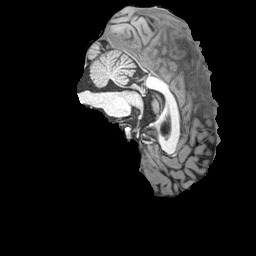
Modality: T1w
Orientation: sagittal
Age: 22
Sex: male
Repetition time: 2.3 s
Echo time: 0.0226 s